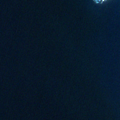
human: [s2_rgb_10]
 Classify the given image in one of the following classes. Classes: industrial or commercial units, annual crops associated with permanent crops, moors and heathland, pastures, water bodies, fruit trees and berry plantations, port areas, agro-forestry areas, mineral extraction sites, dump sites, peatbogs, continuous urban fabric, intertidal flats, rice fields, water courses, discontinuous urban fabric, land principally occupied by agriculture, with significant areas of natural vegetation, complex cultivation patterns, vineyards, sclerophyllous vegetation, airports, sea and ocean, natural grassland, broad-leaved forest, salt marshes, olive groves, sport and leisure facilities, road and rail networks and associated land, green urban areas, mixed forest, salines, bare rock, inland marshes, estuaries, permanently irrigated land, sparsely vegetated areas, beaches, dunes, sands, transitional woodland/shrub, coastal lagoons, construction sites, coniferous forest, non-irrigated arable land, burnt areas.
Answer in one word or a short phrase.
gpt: sea and ocean